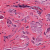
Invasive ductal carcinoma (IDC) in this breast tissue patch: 0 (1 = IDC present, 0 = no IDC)